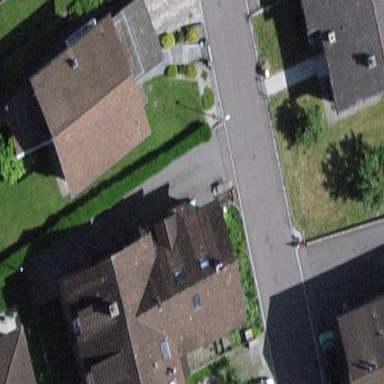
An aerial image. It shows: Semidetached house.